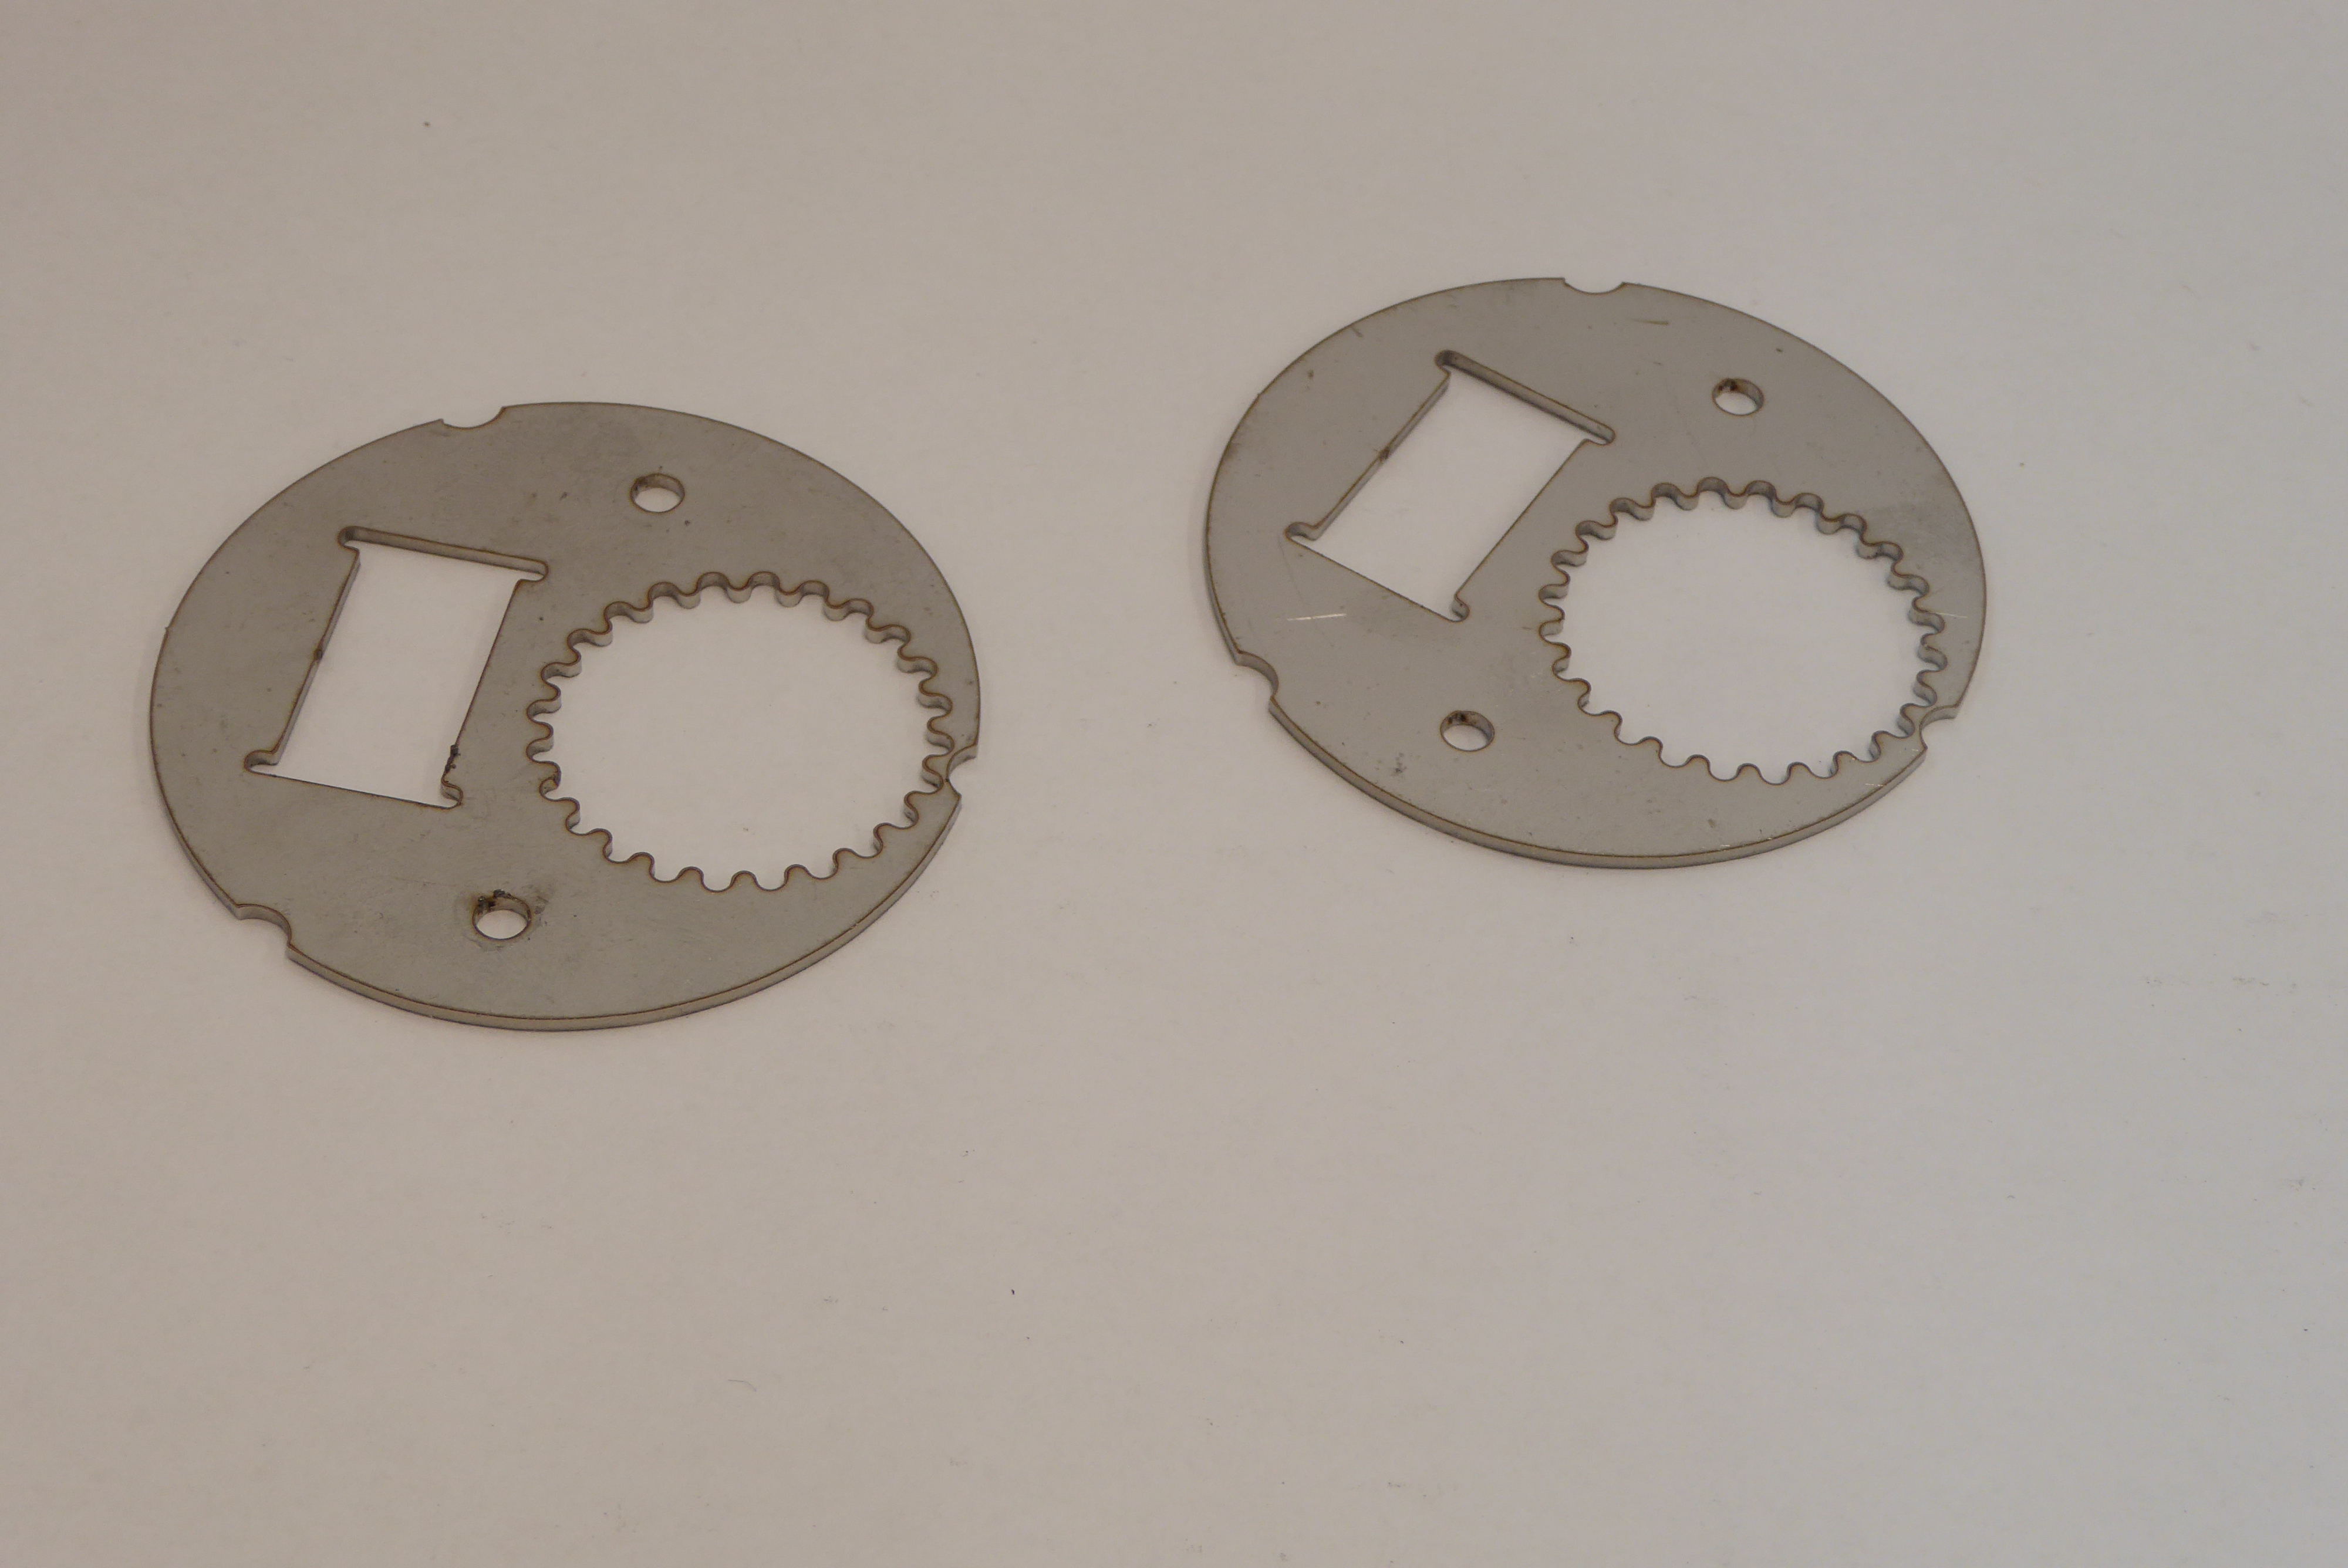
Label: Bottle Opener - Inlay